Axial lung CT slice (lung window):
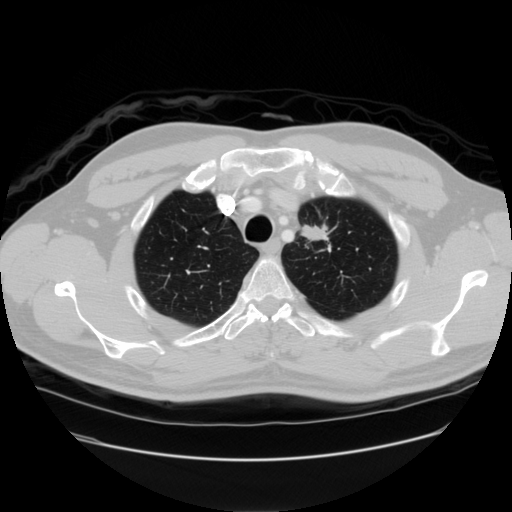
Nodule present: yes
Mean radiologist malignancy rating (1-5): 4.75